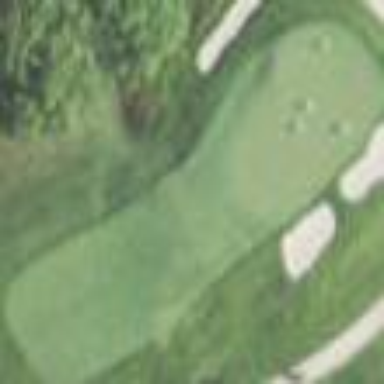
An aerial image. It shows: Grassy area designated as golf fairway.